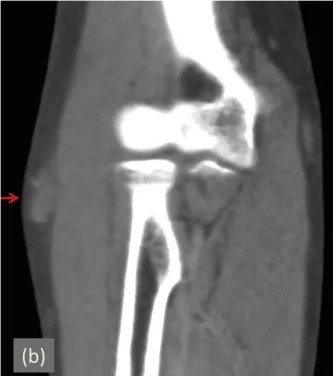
Comparison of the initial and recurrent tumors. . (b) Four years later, the recurrent subcutaneous mass (23 x 10 mm) was difficult to diagnose by CT.
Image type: radiology (ct)